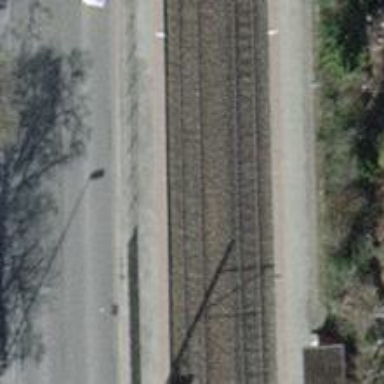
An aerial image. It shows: Light rail stop position for public transport.